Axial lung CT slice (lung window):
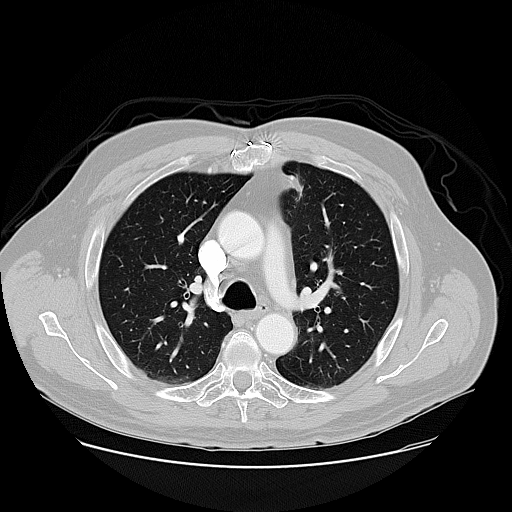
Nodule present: no